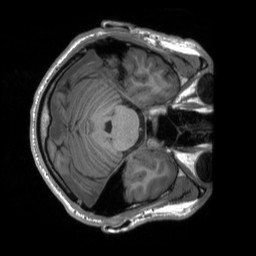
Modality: T1w
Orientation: axial
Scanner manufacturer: siemens
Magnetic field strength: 3 T
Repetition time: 2.3 s
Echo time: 0.00207 s